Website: home-depot
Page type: customer-info-address
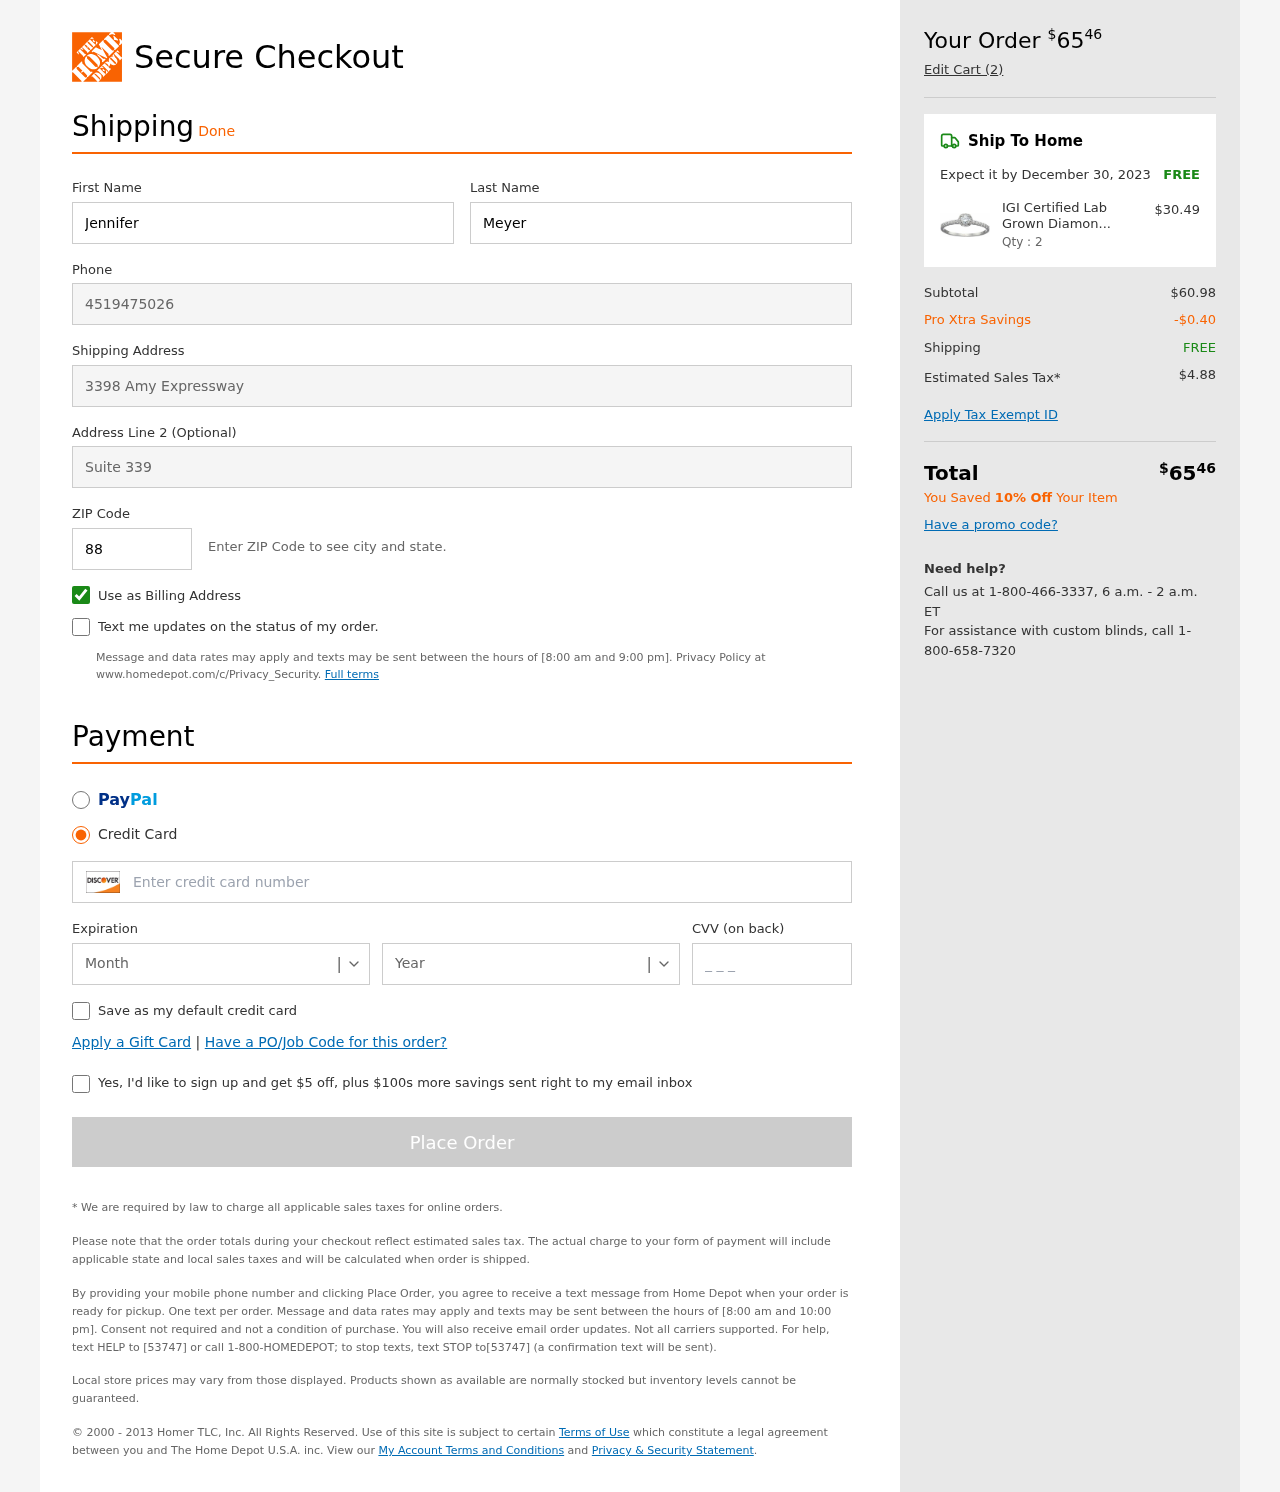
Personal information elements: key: PII_CARD_CVV
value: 684
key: PII_CARD_EXPIRY_MONTH
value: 12
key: PII_CARD_EXPIRY_YEAR
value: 30
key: PII_CARD_NUMBER
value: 6011 7592 6078 9263
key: PII_FIRSTNAME
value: Jennifer
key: PII_LASTNAME
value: Meyer
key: PII_PHONE
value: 4519475026
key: PII_POSTCODE
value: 88736
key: PII_STREET
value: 3398 Amy Expressway
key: PII_STREET2
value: Suite 339
Product elements: key: PRODUCT1_NAME
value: IGI Certified Lab Grown Diamond Halo Engagement Ring in 14k White Gold (1/2 CT.TW., I-J Color, SI1-S
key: PRODUCT1_PRICE
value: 30.49
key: PRODUCT1_QUANTITY
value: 2
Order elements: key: ORDER_TOTAL
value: $6546
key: ORDER_NUM_ITEMS
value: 2
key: ORDER_DELIVERY_DATE
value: December 30, 2023
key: ORDER_SHIPPING_COST
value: FREE
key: ORDER_SUBTOTAL
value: $60.98
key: ORDER_DISCOUNT
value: -$0.40
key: ORDER_SHIPPING_COST2
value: FREE
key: ORDER_TAX
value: $4.88
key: ORDER_TOTAL2
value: $6546
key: ORDER_SAVINGS_MESSAGE
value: You Saved 10% Off Your Item